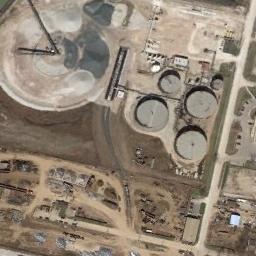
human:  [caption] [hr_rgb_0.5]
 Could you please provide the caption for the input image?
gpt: There are big and small white storage tanks on the bare land .

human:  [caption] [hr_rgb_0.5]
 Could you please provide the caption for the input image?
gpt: There are two rows of storage tanks, One of which is larger than the others .

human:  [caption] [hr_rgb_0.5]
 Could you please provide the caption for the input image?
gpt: There are several buildings beside the storage tanks .

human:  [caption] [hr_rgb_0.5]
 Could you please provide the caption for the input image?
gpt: There are many neatly arranged storage tanks and many cars in the factory .

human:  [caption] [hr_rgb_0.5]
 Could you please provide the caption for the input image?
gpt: There are four gray storage tanks .